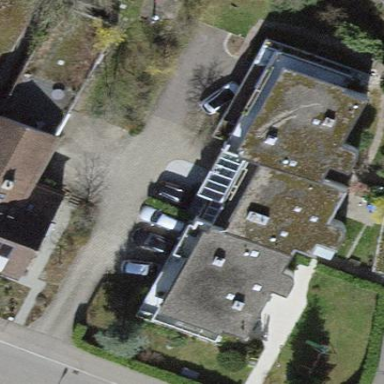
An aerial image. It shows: Terrace building with flat roof.